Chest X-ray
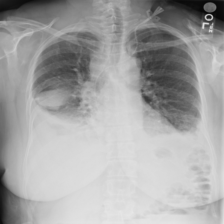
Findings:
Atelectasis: negative
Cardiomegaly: negative
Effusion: negative
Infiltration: negative
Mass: negative
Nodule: negative
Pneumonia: negative
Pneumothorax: negative
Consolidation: negative
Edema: negative
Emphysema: negative
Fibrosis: negative
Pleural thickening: negative
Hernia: negative